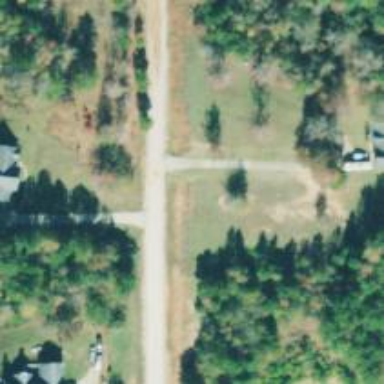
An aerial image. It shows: Driveway leading to service road.